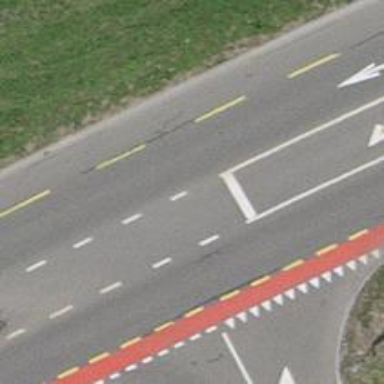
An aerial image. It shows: Primary road with asphalt surface and designated cycle lane.